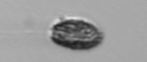
Label: Pseudochattonella_farcimen